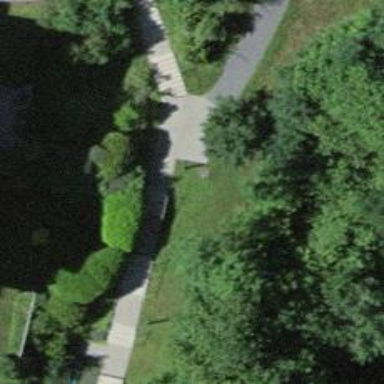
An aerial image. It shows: Road with steps.